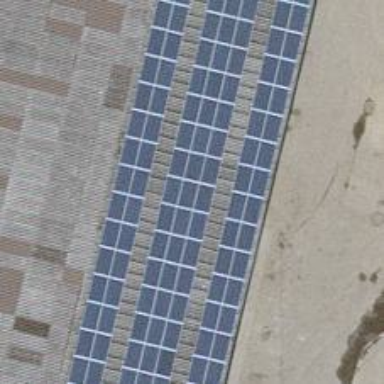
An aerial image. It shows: Solar power generator using photovoltaic panels.